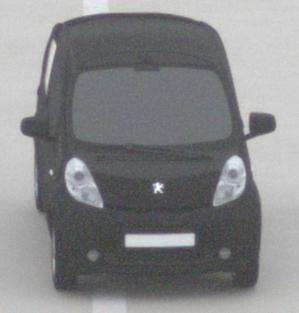
Make: Peugeot
Model: iOn
Detailed model: iOn
Model produced from: 2010/12
Model produced until: 2013/02
Doors: 5
Color: black
Road condition: dry road
Daytime: midday
Contrast: low contrast